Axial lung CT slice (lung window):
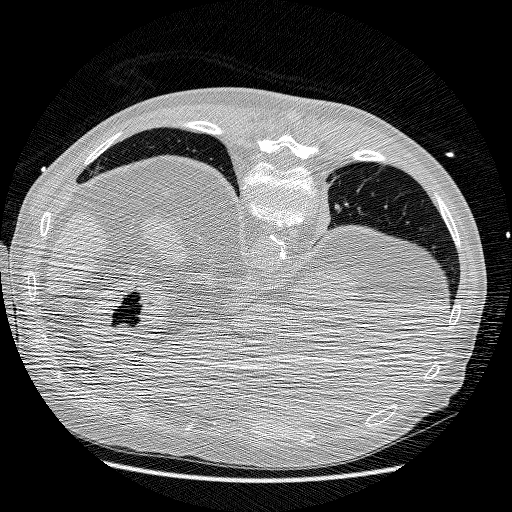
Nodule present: no